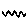
Label: zigzag